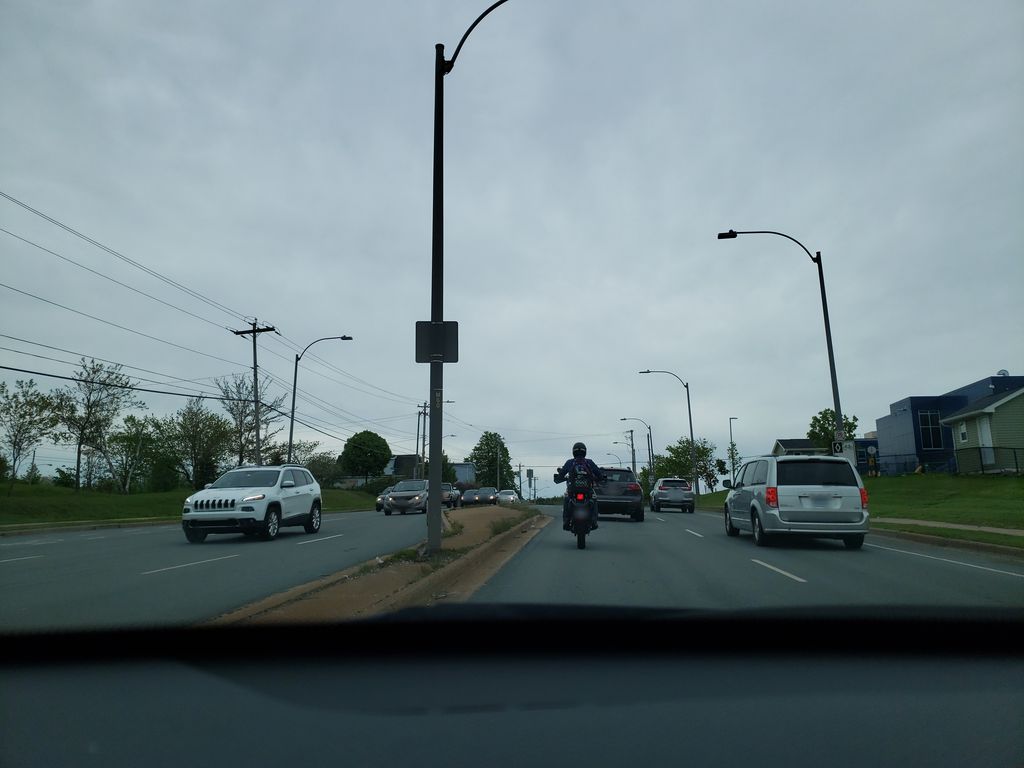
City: halifax